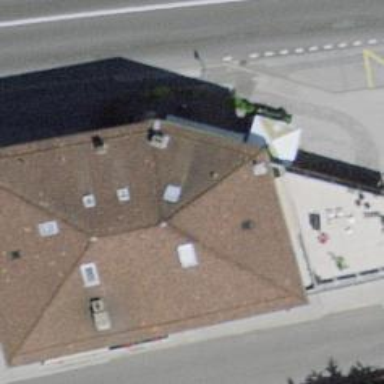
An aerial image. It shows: Restaurant.